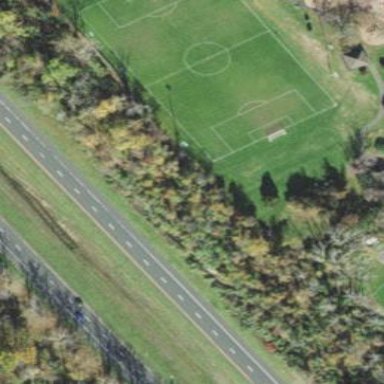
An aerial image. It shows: Soccer pitch for leisure land activities.